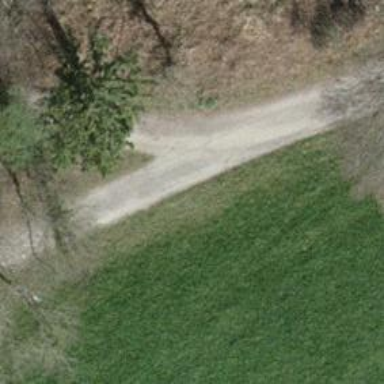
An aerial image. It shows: Pebblestone track with grade2 tracktype.